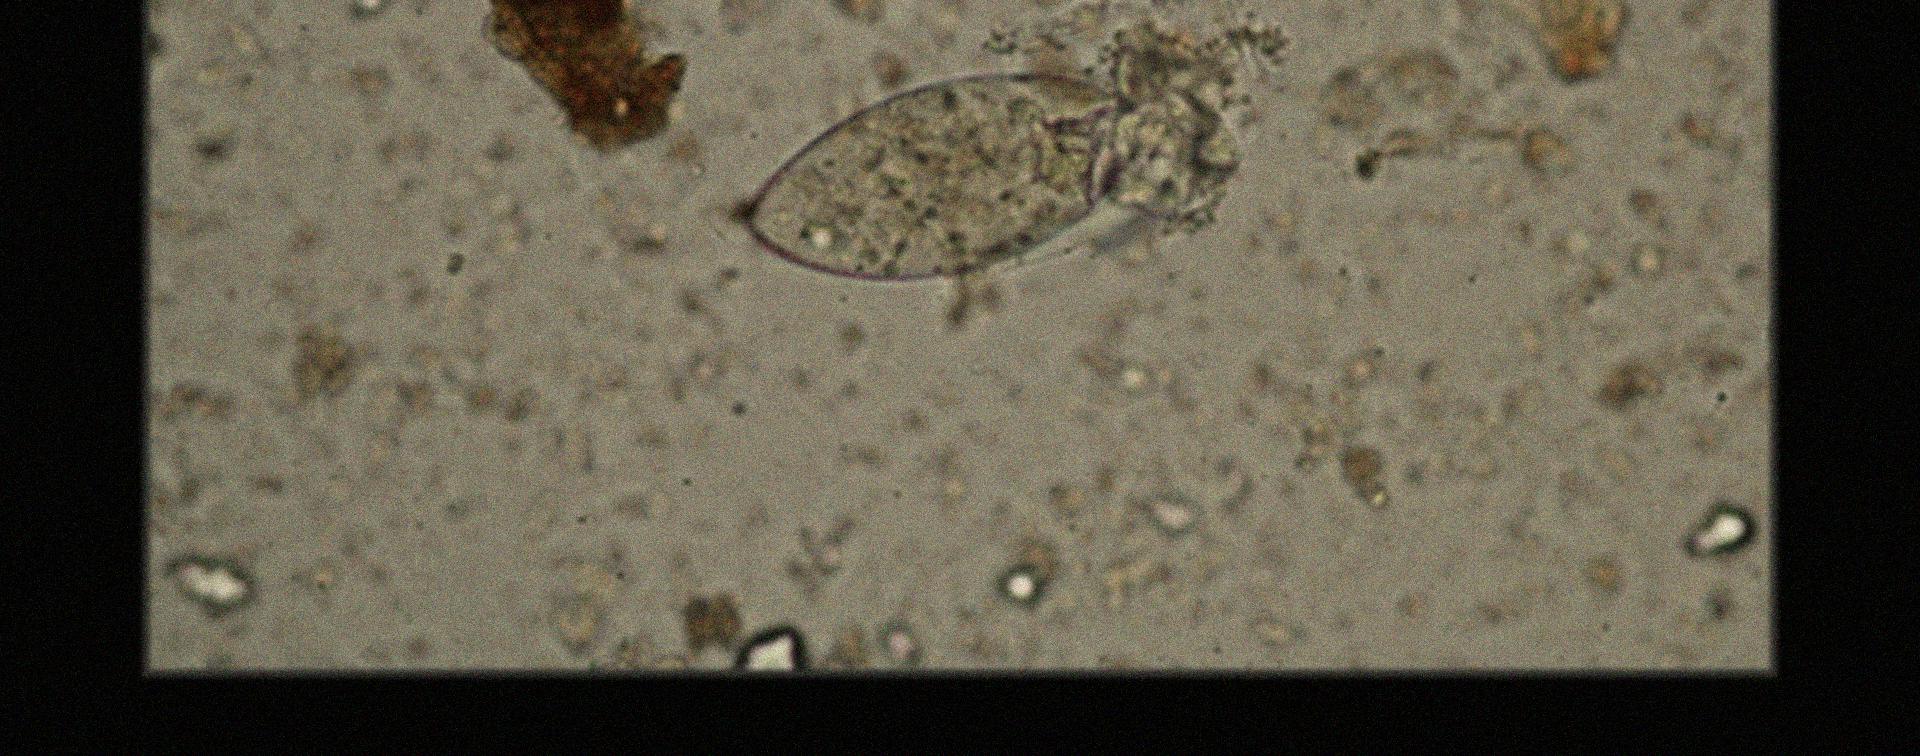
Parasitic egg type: Fasciolopsis buski